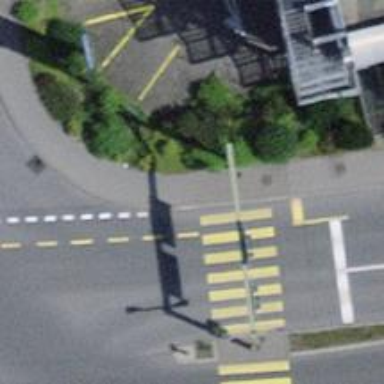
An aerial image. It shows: Kerb barrier.